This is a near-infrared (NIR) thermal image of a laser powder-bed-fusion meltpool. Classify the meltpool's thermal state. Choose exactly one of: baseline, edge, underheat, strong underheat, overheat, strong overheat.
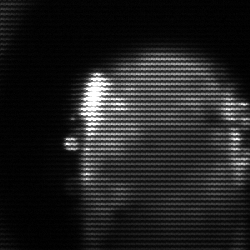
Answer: baseline